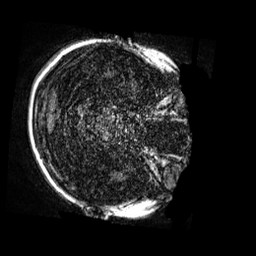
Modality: MP2RAGE
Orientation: axial
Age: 9
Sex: male
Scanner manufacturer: siemens
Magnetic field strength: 3 T
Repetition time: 4 s
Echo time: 0.00299 s